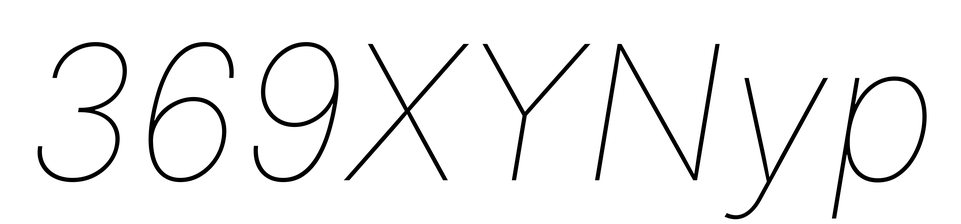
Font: Inter-Italic_Thin_Italic